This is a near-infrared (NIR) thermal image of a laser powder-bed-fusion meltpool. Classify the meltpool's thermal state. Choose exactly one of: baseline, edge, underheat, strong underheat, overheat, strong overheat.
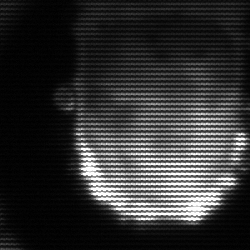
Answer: baseline